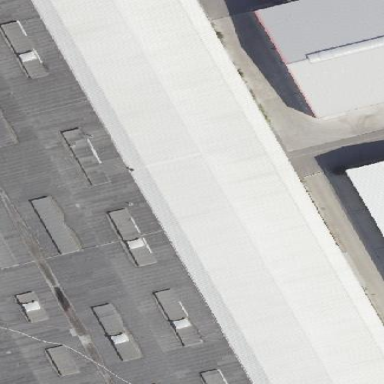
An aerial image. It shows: Industrial building.